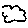
Label: cloud